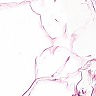
Metastatic tissue present: no